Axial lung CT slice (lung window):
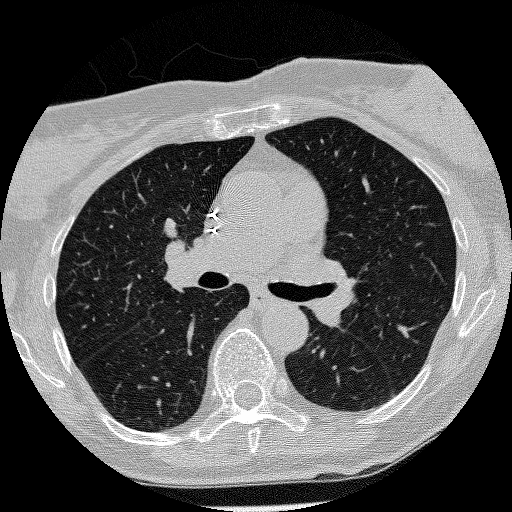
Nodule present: no